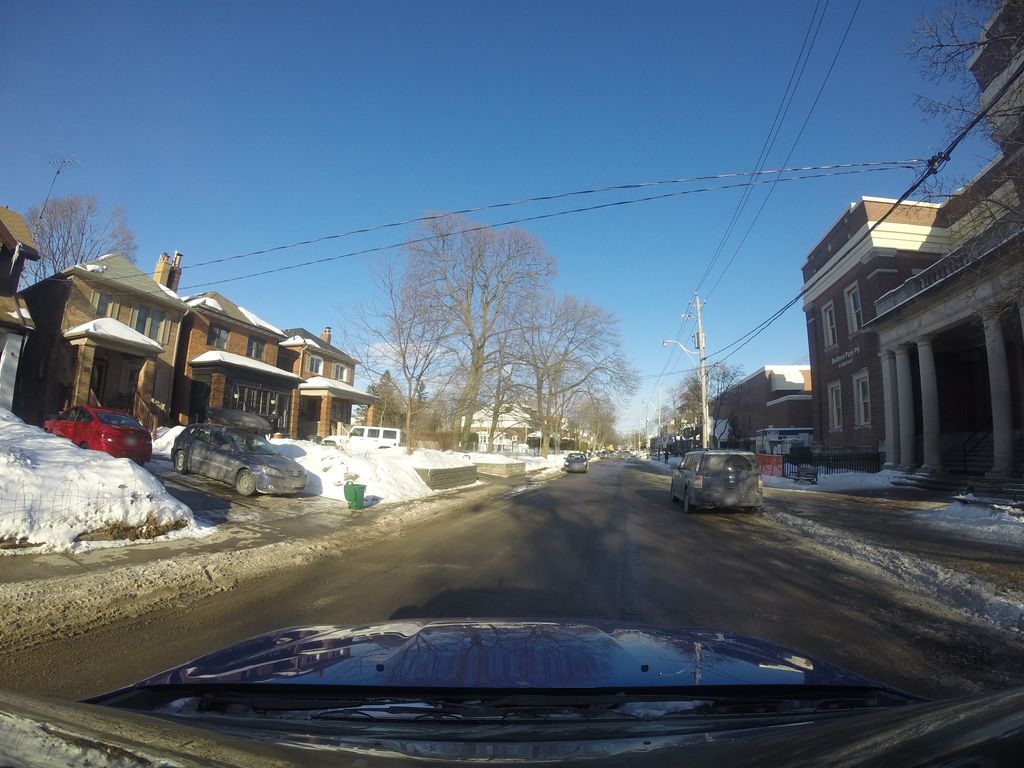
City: toronto